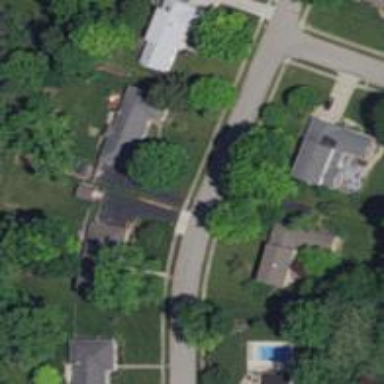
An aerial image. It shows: Residential road with asphalt surface and separate sidewalk.